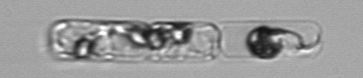
Label: Guinardia_delicatula_TAG_internal_parasite